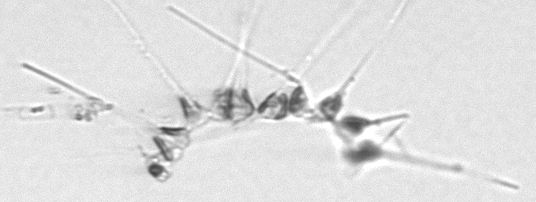
Label: Asterionellopsis_glacialis